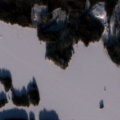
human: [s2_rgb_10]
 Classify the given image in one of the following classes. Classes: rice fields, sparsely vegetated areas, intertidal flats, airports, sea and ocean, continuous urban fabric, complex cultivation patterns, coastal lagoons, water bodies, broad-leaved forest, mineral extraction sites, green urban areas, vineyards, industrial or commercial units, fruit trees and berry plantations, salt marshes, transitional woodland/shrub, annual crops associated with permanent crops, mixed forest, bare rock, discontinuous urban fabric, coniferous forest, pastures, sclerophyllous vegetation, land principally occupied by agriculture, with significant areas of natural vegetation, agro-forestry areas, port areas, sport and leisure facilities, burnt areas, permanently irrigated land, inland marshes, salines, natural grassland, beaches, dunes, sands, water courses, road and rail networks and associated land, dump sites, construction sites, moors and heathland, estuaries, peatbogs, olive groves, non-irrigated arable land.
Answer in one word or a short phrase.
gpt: coniferous forest, mixed forest, water bodies